Question: # Background
I am a beginner WPF developer. As a learning exercise I am attempting to recreate Visual Studio's Memory window using WPF with the MVVM pattern. For those of you unfamiliar with this window.

# Implementation Outline
For simplicity we assume the memory is readonly and will not change. As per the MVVM pattern we define the following entities:
## Model
The is a simple object that contains 2 properties:
1. long Address Address of where the Data resides in memory
2. byte[] Data
The represents a sequence of bytes ('Data') at a defined memory address ('Address').
## ViewModel
The takes the as input and exposes the following properties:
1. string Addresses A string representing the addresses of the bytes displayed on the same row. Referencing the image in the Background section, the Addresses string contains the contents of the first column, that is: string Addresses = "0x022699B0" + '
' + "0x022699C8" + '
' + "0x022699E0" + '
' + ...
2. string HexBytes A hexadecimal representation of the Data in the Model. Referencing the image in the Background section, the HexBytes string contains the contents of the second column, that is: string HexBytes = "c0 ac 45 68 06 ..."
3. string ASCIIBytes An ASCII representation of the Data in the Model. Referencing the image in the Background section, the ASCIIBytes string contains the contents of the third column, that is: string ASCIIBytes = "A.Ch....9.1.1.1.2.5 ..."
To summarize, the exposes the data given my the in a friendly format.
## View
The is probably easiest to describe via an XAML code snippet:
'''
<UserControl x:Class="HexEditor.HexView"
xmlns ="http://schemas.microsoft.com/winfx/2006/xaml/presentation"
xmlns:x="http://schemas.microsoft.com/winfx/2006/xaml"
xmlns:z="clr-namespace:HexEditor">
<UserControl.DataContext>
<z:MemoryViewModel/>
</UserControl.DataContext>
<Grid>
<Grid.RowDefinitions>
<RowDefinition/>
</Grid.RowDefinitions>
<Grid.ColumnDefinitions>
<ColumnDefinition Width="Auto"/>
<ColumnDefinition Width="3*"/>
<ColumnDefinition Width="1*"/>
</Grid.ColumnDefinitions>
<TextBox Grid.Column="0" IsReadOnly="True" Cursor="Arrow" FontFamily="Consolas" Text="{Binding Addresses, Mode=OneWay}"/>
<TextBox Grid.Column="1" IsReadOnly="True" TextWrapping="Wrap" Cursor="Arrow" FontFamily="Consolas" Text="{Binding HexBytes, Mode=OneWay}" />
<TextBox Grid.Column="2" IsReadOnly="True" TextWrapping="Wrap" Cursor="Arrow" FontFamily="Consolas" Text="{Binding ASCIIBytes, Mode=OneWay}" />
</Grid>
'''
Notice the 'TextWrapping' attribute has been set on the second and third columns. This allows us to display a variable number of bytes per row, depending on the size of the Window.
# Problem
The problem I am encountering is that the properties the must expose depend on the size of the . In the MVVM pattern, the should be independent of the . This is not a problem for 'HexBytes' and 'ASCIIBytes' as these are generated from the . The problem is how to generate the 'Addresses'? To generate this 'string' I must know the number of characters that will be displayed on each line (so that I can calculate the correct address of the first byte of the next line). This is unfortunately something only the knows about, as it depends on the size of the .
# Proposed Solution
My attempt to solve this problem is to capture the 'SizeChanged' events in the code-behind and use the 'TextBox.GetLineLength' method to inform the of how many bytes can fit on a line. The can then consume this value to generate the correct 'Addresses' property.
# Discussion
I have two questions regarding my proposed solution:
1. Is there a more elegant way of informing the ViewModel on the number of characters that can be displayed on 1 line of the second TextBox?
2. Am I using the correct Controls and the correct approach more importantly to get to my end result (i.e. recreating the Memory Window of Visual Studio)?
Thanks so much for any input or comments.
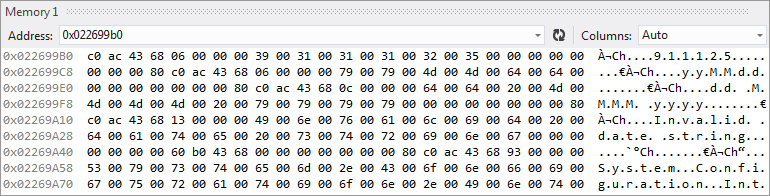
Answer: > Is there a more elegant way of informing the ViewModel on the number of characters that can be displayed on 1 line
I think your approach is the best one. The outcome you have in mind -- variable column width with inferred column headers -- implies a dependency of the view-model on the view. (Some MVVM approaches use some kind of "messaging" framework (eg, event aggregators) to communicate between view and view-model, but that is just a more formalized way of having the view directly invoke a method on the view-model.) Also, you will need to be handling the 'SizeChanged' event in any case, in order to re-generate the column headers on each re-size.
> Am I using the correct Controls and the correct approach more importantly to get to my end result
It seems fine. You might consider using an 'ObservableCollection<string>' along with an 'ItemsControl' or 'ListBox' (instead of the flat string with line breaks). That would allow you more control over the UI, enabling things like highlighting/selection of individual addresses; synchronized scrolling of the addresses/bytes; and virtualized panels to handle larger data sets without the UI grinding down.